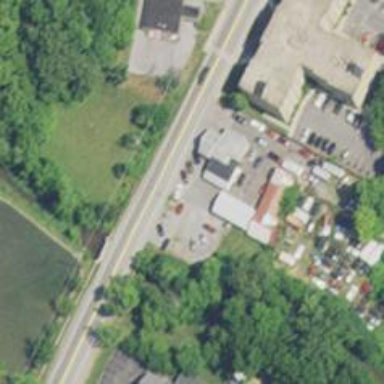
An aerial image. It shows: Veterinary facility.